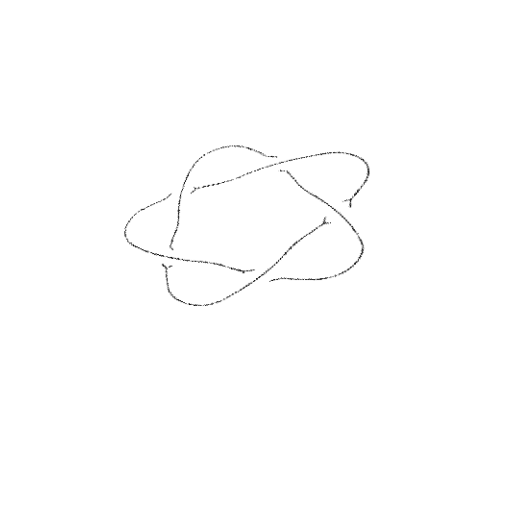
Crossing number: 5